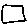
Label: square